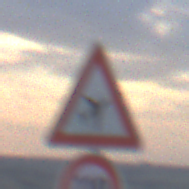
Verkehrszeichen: FlugbetriebLinks
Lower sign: Geschwindigkeit110
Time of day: SunriseSunset
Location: Outdoor (Nature)
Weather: PartlyCloudy
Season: NotSpecified
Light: Natural